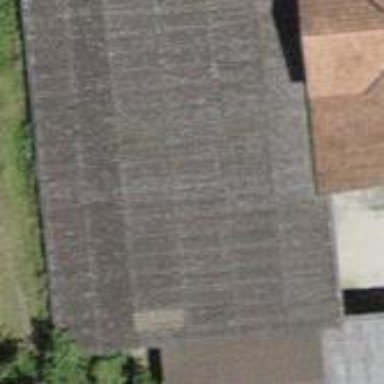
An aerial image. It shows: Garage building.